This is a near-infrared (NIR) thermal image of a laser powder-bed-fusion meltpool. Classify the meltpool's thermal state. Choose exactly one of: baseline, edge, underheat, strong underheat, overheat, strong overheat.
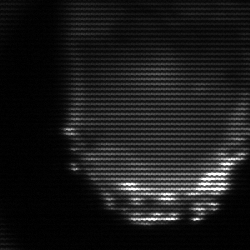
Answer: edge